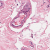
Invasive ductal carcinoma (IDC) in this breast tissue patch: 0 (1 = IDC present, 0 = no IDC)